Field crop: maize
Growth stage: 2
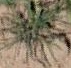
Species: salsola